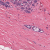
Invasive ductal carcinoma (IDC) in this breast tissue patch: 0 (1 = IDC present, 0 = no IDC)